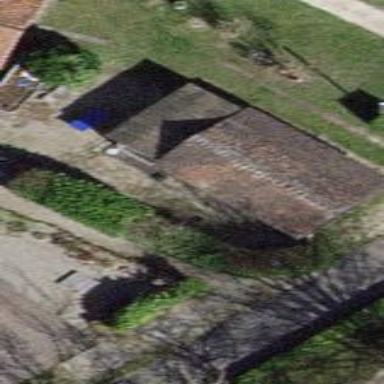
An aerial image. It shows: Cabin.